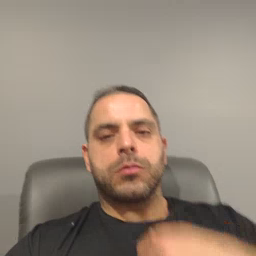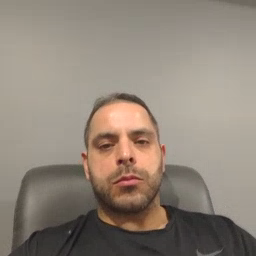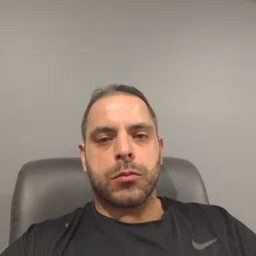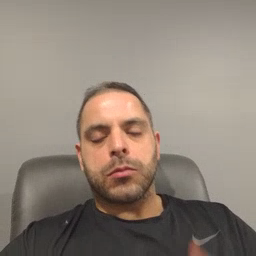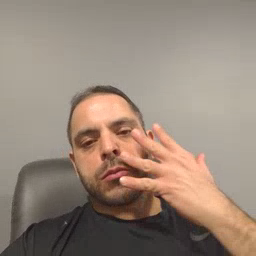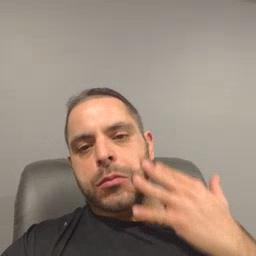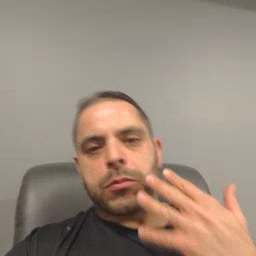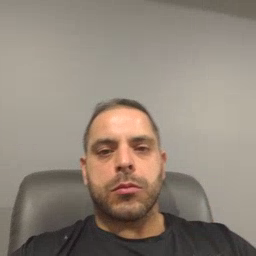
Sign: sad